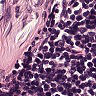
Metastatic tissue present: no